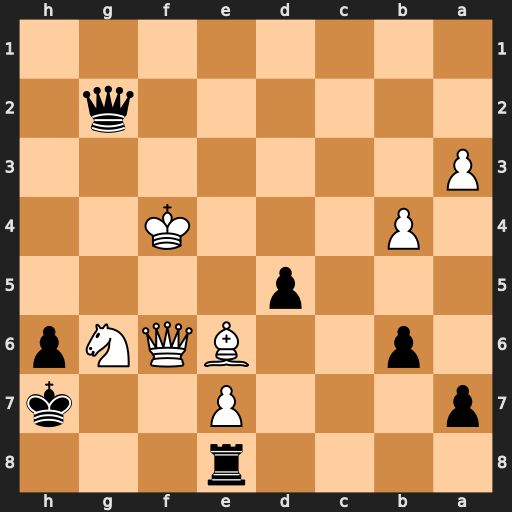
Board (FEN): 4r3/p3P2k/1p2BQNp/3p4/1P3K2/P7/6q1/8
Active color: b
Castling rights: -
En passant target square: -
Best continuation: Qe4+ Kg3 Qxg6+ Qxg6+ Kxg6